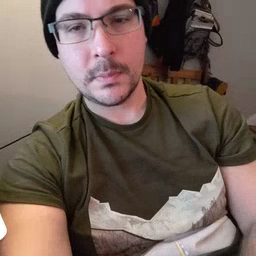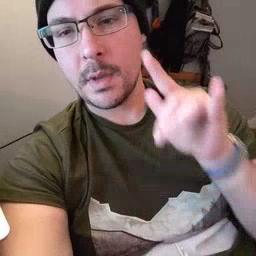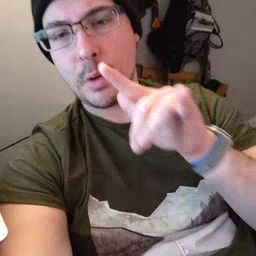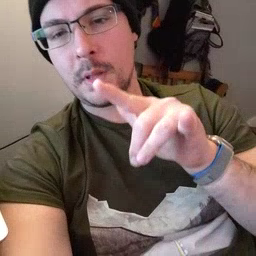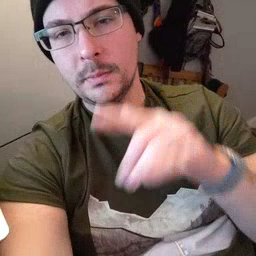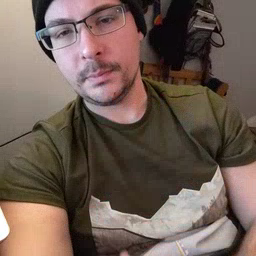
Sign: airplane